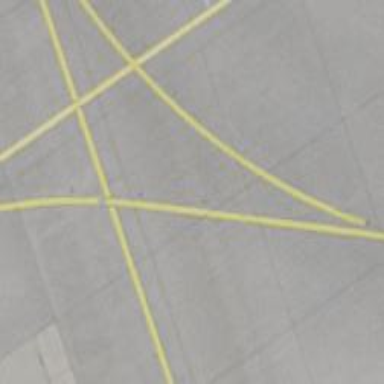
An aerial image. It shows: View of taxiway at the airport.